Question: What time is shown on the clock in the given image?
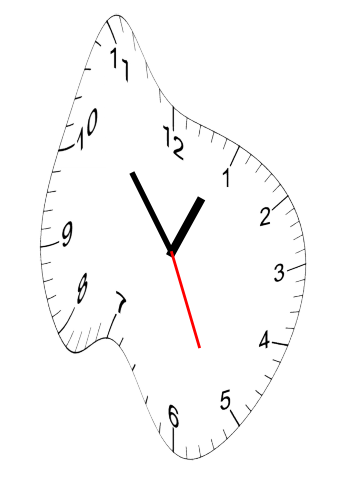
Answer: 12:53:26